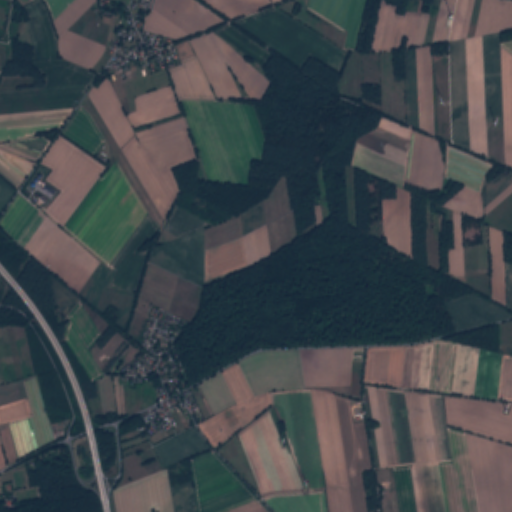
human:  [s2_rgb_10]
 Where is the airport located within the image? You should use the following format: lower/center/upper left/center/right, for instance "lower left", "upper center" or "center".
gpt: The airport is located in the upper left of the image.
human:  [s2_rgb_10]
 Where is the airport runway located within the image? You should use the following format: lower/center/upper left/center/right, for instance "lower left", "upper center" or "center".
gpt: The airport runway is located in the upper left of the image.
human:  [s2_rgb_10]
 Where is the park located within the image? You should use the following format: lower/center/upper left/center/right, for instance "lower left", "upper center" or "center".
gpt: The park is located in the lower left of the image.
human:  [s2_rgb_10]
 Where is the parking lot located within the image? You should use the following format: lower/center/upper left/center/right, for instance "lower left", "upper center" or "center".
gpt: The parking lot is located in the lower left of the image.
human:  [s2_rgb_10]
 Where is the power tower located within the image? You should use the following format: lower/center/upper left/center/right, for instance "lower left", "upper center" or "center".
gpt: The power tower is located in the lower of the image.
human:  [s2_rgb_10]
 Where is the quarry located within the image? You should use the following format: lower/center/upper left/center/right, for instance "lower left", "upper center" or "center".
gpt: The quarry is located in the upper left of the image.
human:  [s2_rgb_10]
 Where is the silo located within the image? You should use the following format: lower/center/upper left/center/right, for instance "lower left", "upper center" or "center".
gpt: The silo is located in the center left of the image.
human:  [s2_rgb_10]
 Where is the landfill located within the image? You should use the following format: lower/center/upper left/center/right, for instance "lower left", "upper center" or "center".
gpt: There is no landfill in the image.